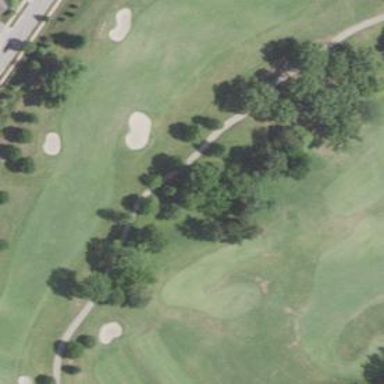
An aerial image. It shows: Golf fairway surrounded by grass.